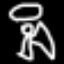
Label: angel